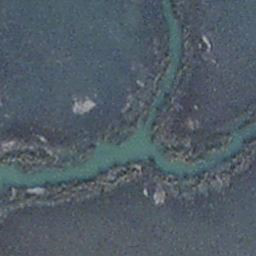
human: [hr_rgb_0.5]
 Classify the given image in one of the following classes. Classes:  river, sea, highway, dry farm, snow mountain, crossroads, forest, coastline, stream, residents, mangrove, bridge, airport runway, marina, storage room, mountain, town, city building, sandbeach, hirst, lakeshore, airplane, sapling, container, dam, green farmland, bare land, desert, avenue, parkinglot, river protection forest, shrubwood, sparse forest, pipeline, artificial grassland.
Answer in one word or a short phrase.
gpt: stream